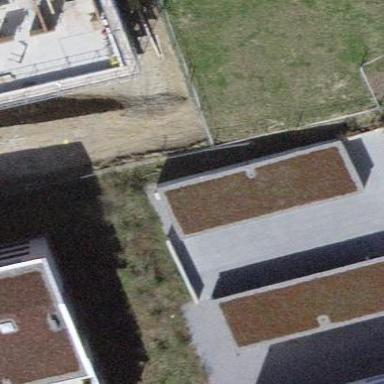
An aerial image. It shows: View of roof of building.